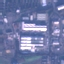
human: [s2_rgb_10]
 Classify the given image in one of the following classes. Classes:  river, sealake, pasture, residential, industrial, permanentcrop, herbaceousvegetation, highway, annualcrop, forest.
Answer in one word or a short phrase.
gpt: Industrial